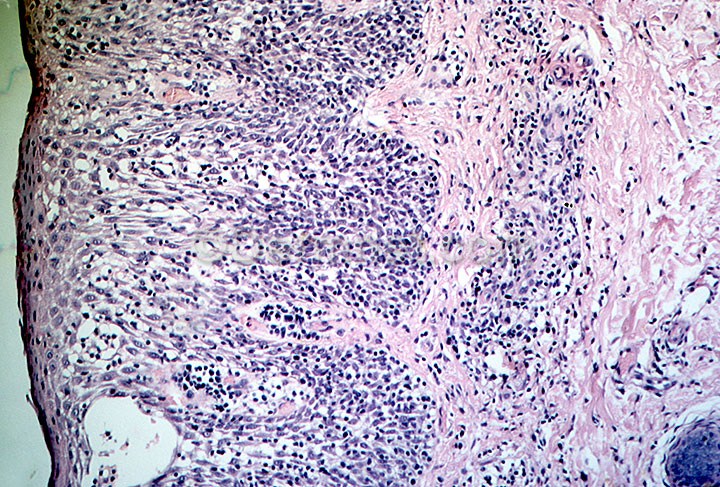
Disease: Actinic Keratosis Basal Cell Carcinoma and other Malignant Lesions